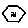
Label: hexagon